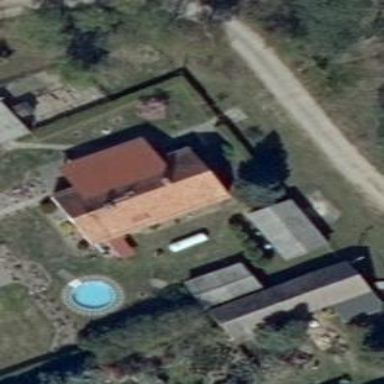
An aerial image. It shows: Building with gabled roof. The roof orientation is along the structure.